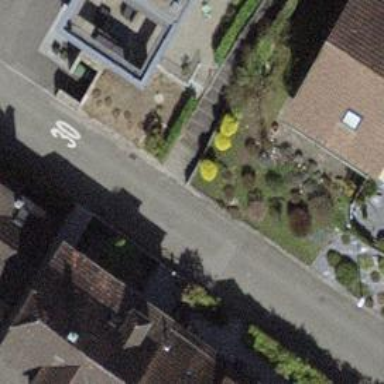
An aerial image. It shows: Set of steps on the road.